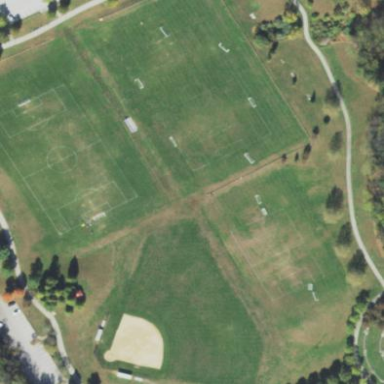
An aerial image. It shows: Grass pitch designated for lacrosse.